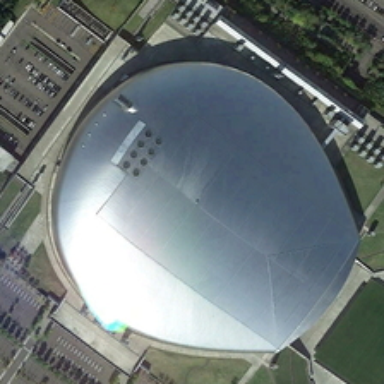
Many green trees and several parking lots are around an almost circle silver gray building .